Interaction volume radius: 10 \u00c5
Interaction volume height: 10 \u00c5
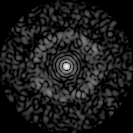
Disorder parameter: 0.8305